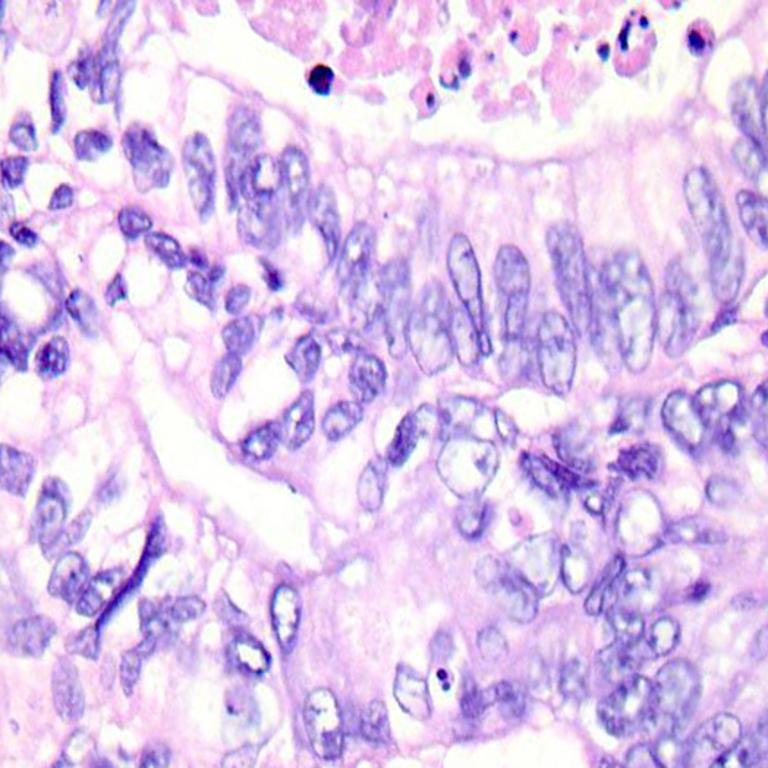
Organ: colon
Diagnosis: adenocarcinomas